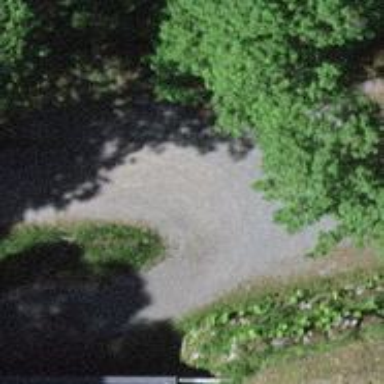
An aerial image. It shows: Unpaved service road.